Group 1:
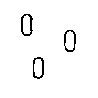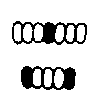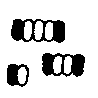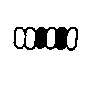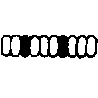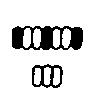
Group 2:
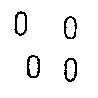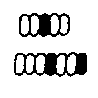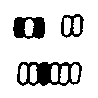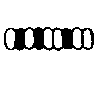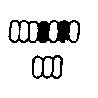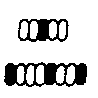
Rule separating the two groups: Three parts vs. four parts.
Concepts: 3, 4, cluster, cluster_of_one, color, feature_cluster, filled, four, number, outlined_filled, separation_of_joined_objects, texture, three
Author: Mikhail M. Bongard
Reference: M. M. Bongard, Pattern Recognition, Spartan Books, 1970, p. 243.